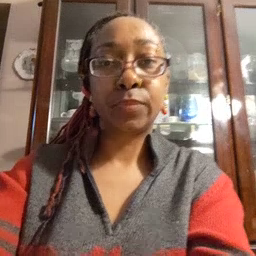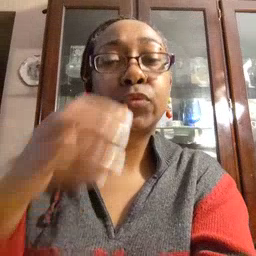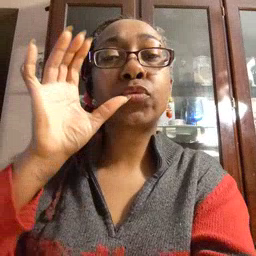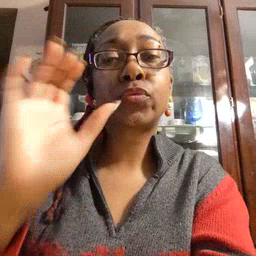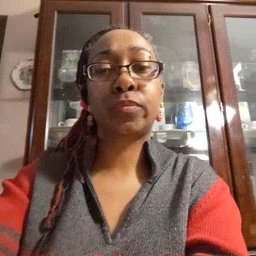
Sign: drink